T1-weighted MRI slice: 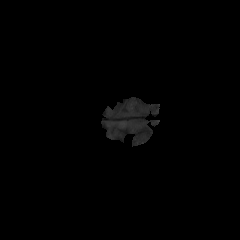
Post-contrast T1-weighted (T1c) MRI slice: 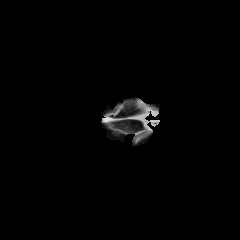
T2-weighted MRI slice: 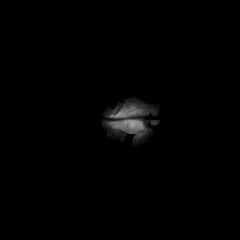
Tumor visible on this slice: no